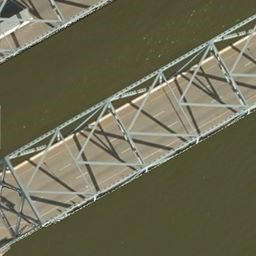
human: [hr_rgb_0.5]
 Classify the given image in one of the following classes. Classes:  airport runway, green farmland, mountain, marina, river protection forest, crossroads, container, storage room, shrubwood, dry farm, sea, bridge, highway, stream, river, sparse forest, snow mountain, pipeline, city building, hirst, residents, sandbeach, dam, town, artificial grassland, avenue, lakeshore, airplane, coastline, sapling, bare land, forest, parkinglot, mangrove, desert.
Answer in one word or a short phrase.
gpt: bridge